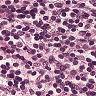
Metastatic tissue present: no